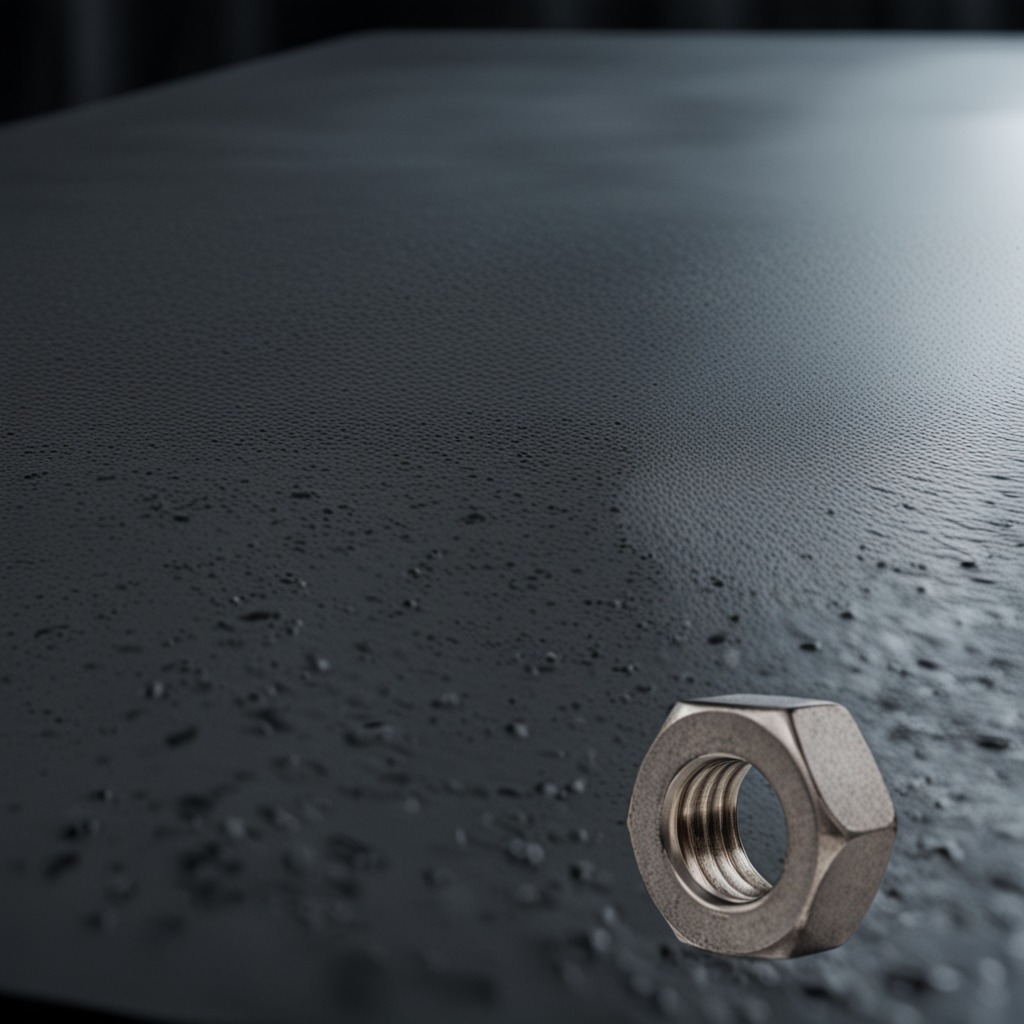
A metal nut is lying on a clean granite table inside a workshop at night.